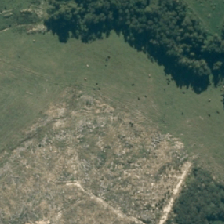
Land cover: harvested_forest